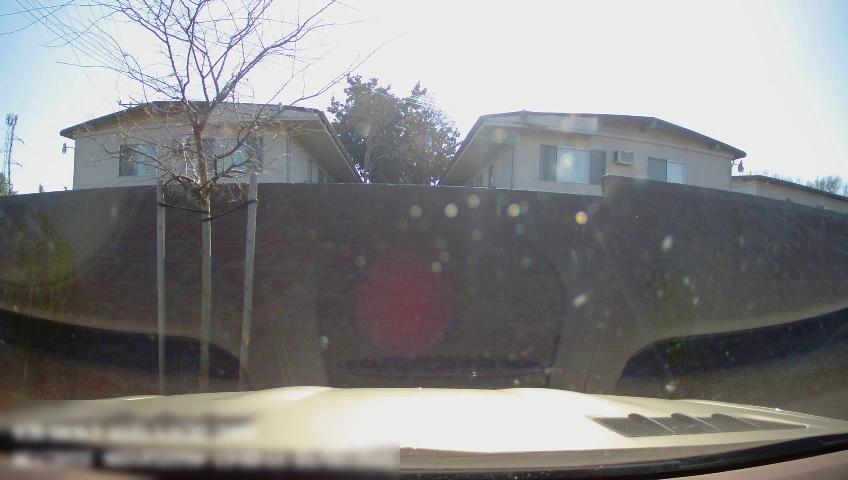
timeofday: Day
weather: Sunny